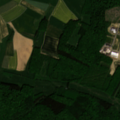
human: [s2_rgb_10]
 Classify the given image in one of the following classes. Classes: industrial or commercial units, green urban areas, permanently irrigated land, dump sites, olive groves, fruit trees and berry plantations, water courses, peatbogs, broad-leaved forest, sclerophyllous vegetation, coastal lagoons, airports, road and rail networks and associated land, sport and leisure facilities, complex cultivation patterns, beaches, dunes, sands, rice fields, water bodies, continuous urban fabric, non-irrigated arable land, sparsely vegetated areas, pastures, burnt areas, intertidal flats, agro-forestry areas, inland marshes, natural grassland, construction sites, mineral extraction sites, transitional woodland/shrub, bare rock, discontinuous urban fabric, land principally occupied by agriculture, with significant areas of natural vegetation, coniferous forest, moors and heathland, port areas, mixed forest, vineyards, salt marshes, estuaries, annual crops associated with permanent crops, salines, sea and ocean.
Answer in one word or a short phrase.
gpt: non-irrigated arable land, pastures, broad-leaved forest